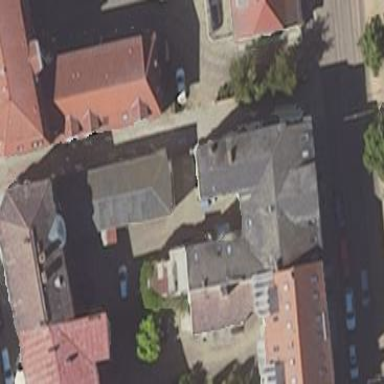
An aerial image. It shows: Image showing building with apartments.